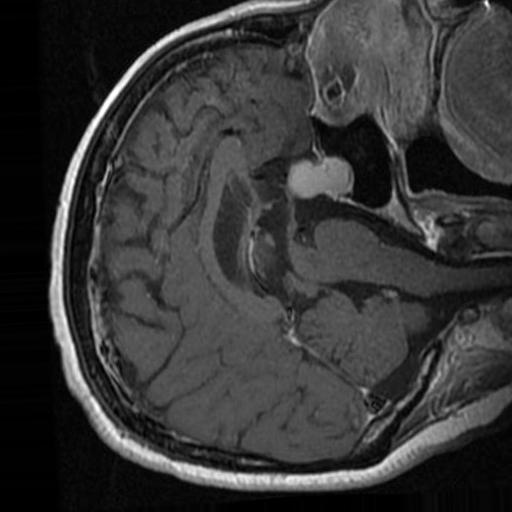
Label: brain_tumor